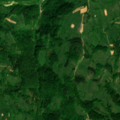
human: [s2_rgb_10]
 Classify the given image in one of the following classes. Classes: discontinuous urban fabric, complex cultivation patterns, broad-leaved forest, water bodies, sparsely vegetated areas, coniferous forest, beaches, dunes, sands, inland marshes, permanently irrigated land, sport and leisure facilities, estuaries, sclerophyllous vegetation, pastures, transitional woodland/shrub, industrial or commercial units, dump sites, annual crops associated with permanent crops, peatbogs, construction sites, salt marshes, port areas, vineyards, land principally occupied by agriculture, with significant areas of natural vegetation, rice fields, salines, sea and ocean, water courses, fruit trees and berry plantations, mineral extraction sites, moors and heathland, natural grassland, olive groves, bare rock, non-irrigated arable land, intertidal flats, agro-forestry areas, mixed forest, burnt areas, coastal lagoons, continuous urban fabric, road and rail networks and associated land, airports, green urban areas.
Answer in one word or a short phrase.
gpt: pastures, land principally occupied by agriculture, with significant areas of natural vegetation, broad-leaved forest, transitional woodland/shrub